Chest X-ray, PA view. Patient: 45 years old, sex F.
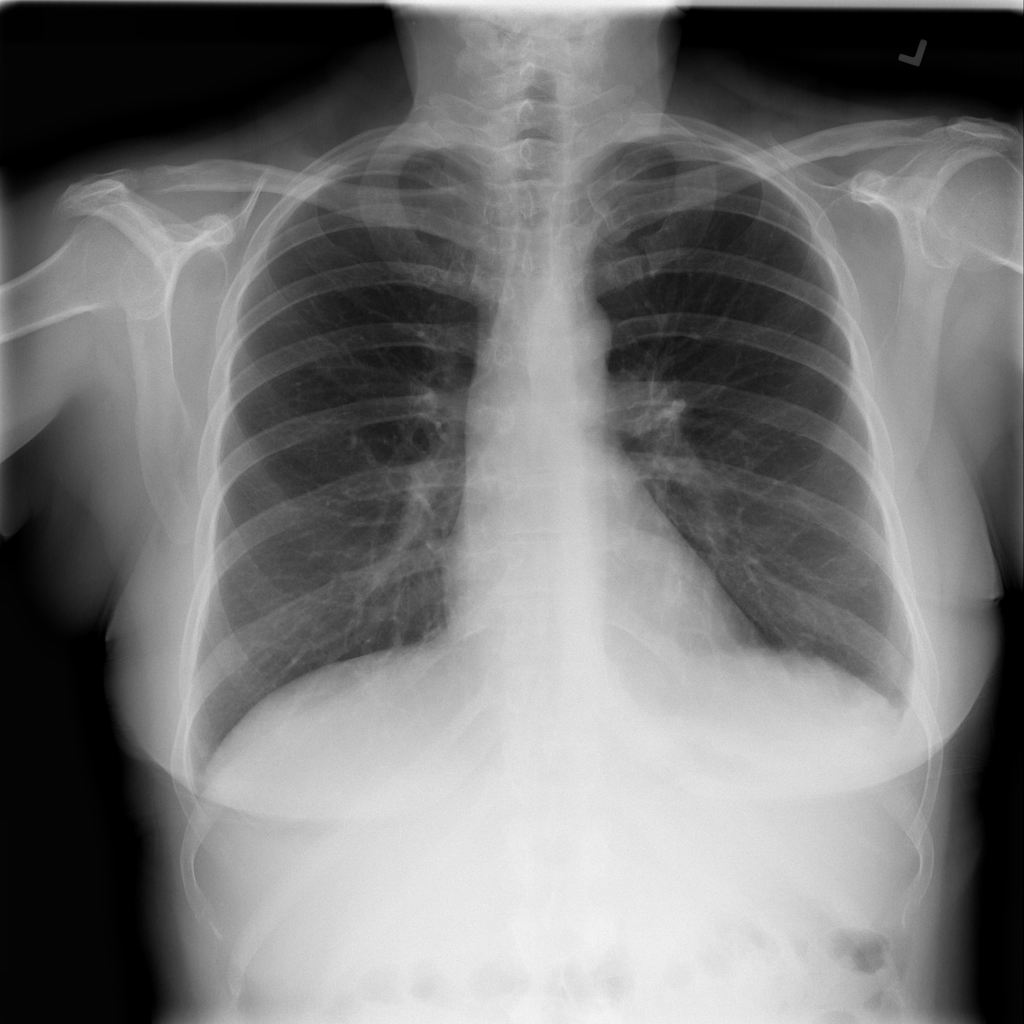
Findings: Effusion